Question: As simple as this is I appear to be missing something in understanding the Date() object or im just too tired to see something obvious. Why does this javascript report the month wrong?
(It will report the month as instead of June as written.)
'''
<script>
var x = new Date(2013,6,27,0,0,0,0);
var today = new Date();
if (x>today)
{
alert("Today is before " + x);
}
else
{
alert("Today is after " + x);
}
</script>
'''

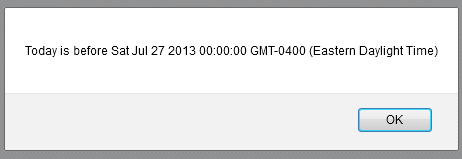
Answer: Because in JS months go from '0' to '11', see the <URL>!
You have to change the code to this:
'''
new Date(2013, 5, 27, 0, 0, 0, 0);
'''